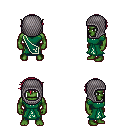
a pixel art fantasy rpg character, male body template, orc, green skin, sash dress, magenta pants, ruby red short bangs hairstyle, chain hood, four views (front, back, left, right), 2x2 character sprite sheet, small pixel art, hard edges, no anti-aliasing